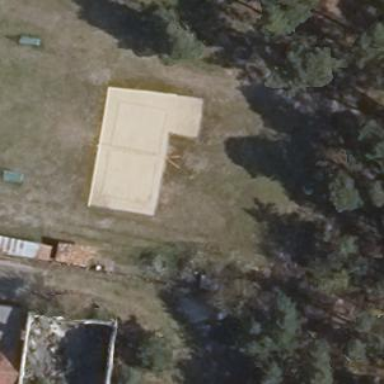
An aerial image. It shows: Beach volleyball pitch for leisure land activities.